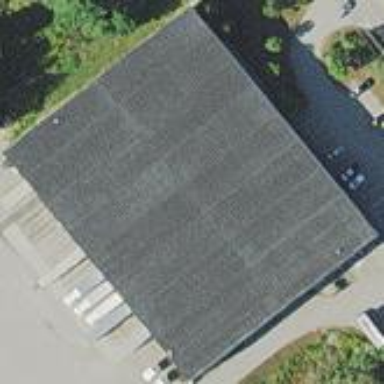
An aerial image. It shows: Warehouse building.